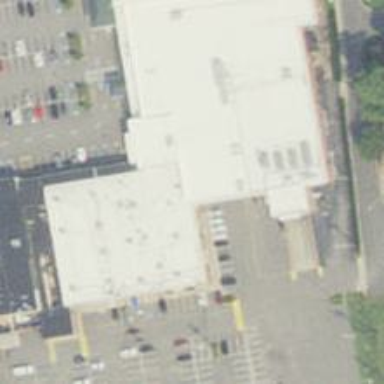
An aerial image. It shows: Commercial building.